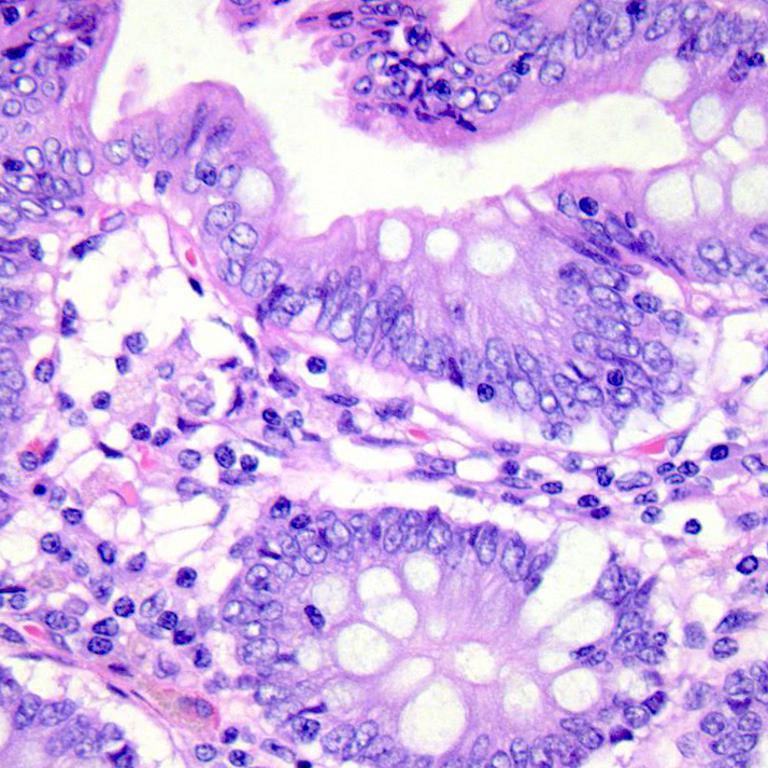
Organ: colon
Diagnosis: benign